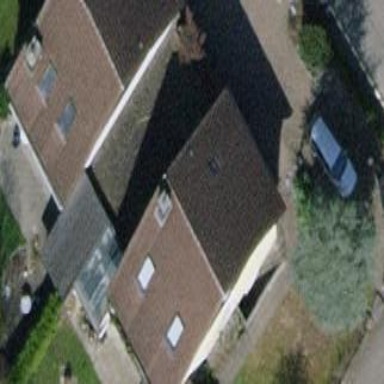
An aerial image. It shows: Semi-detached house.